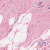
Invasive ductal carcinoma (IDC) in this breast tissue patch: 1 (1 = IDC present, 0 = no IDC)